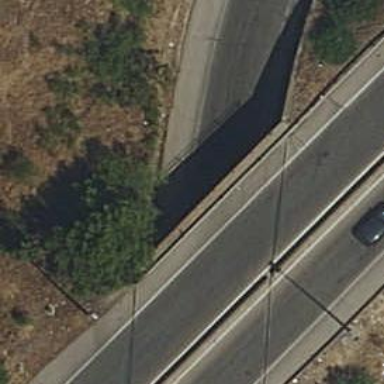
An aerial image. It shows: Tunnel for cyclists along cycleway.